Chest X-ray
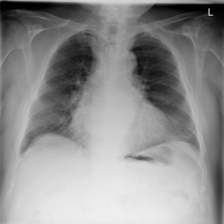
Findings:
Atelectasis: positive
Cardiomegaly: negative
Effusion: negative
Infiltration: negative
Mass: negative
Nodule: negative
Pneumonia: negative
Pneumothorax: positive
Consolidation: negative
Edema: negative
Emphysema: negative
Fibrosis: negative
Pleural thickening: negative
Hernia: negative